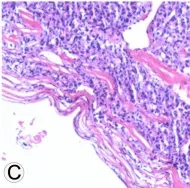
Imaging and immunohistochemical staining related to the pathological diagnosis of malignant solitary fibrous tumor. (C), Microscopic observation shows that the boundary of the tumor was clear and appeared to have a fibrous pseudo capsule; 100x magnification.
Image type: pathology (immunostaining)